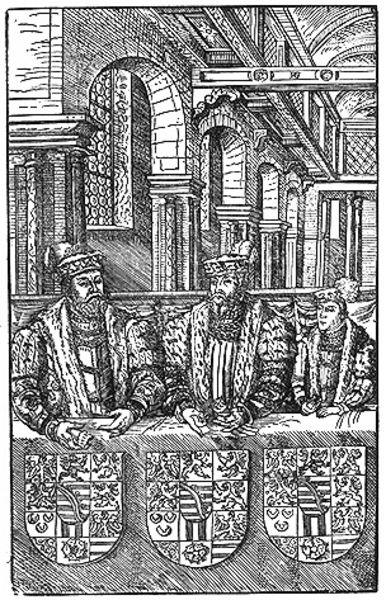
Titel: Bildnisse der drei Brüder Herzog Johann Friedrich II von Sachsen-Weimar, Herzog Johann Wilhelm von Sachsen-Weimar und Herzog Johann Friedrich der Jüngere von Sachsen-Weimar
Künstler: Peter Gottlandt
Institution: (Seriendruck)
Schlagwörter: feder, gruppe, mann, schatten, umhang, weiß, menschen, sitzen, stadt, fenster, glas, grau, holz, hut, hüte, licht, männer, nase, raum, schwarz, symbol, säulen, tisch, gebäude, haus, schloss, muster, bart, bärte, gericht, kappe, mütze, mützen, richter, architektur, augen, hermelin, kragen, pelz, stehen, steine, bildnis, gruppenportrait, hände, innenraum, portrait, porträt, brüstung, kirche, gewand, mantel, reich, adel, decke, drei, familie, gewänder, innen, krone, federbusch, holzschnitt, schiff, bogen, grafik, graphik, rang, saal, rundbogen, könig, nasen, drei männer, balken, halle, bögen, becher, gewölbe, buch, balustrade, druck, schwarz weiss, schraffur, stich, seite, mäntel, dachstuhl, herrscher, bleiglas, glasscheibe, architrav, arkaden, wappen, hellgrau, bündelpfeiler, mittelalter, rundbögen, herzog, krönung, romanik, kaufleute, gelehrter, schreiber, kupferstich, graf, vollbärte, gebälk, kreuzgang, tonnengewölbe, arkatur, hallenkirche, gals, tribunal, fürsten, heraldik, brustbilder, hus, bleigals, deckenkonstruktion, schauben, pelze, horzschnitt, rangordnung, symbolische größe, säulen bögen, menschenpelze, ratshaern, rundglas, 101, ngmänner